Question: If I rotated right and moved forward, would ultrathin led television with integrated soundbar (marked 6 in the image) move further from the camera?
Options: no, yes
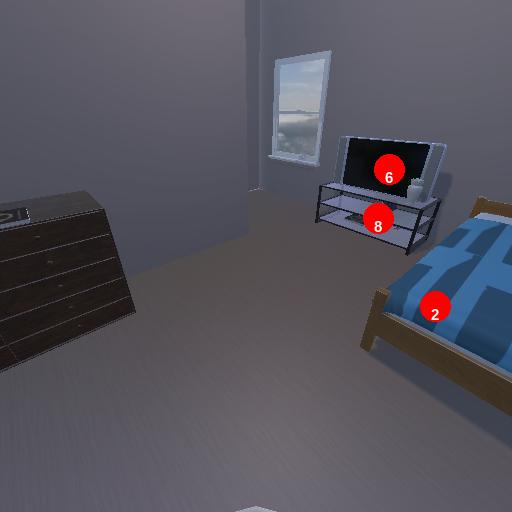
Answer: no